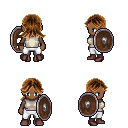
a pixel art fantasy rpg character, female body template, human, dark skin, white sleeveless shirt, white pants, brown loose hair, maroon shoes, shield, four views (front, back, left, right), 2x2 character sprite sheet, small pixel art, hard edges, no anti-aliasing